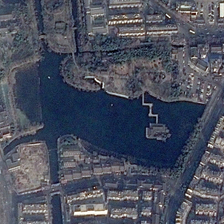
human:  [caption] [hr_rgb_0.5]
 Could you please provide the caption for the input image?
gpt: many buildings and some green trees are around a pond in a park .

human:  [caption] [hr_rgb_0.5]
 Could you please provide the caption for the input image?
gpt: many buildings and some green trees are around a pond in a park .

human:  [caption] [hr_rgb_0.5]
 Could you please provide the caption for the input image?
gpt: many buildings and some green trees are around a pond in a park .

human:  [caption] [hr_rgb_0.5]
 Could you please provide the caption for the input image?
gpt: many buildings and some green trees are around a pond in a park .

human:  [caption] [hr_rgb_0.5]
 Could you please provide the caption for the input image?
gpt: many buildings and some green trees are around a pond in a park .